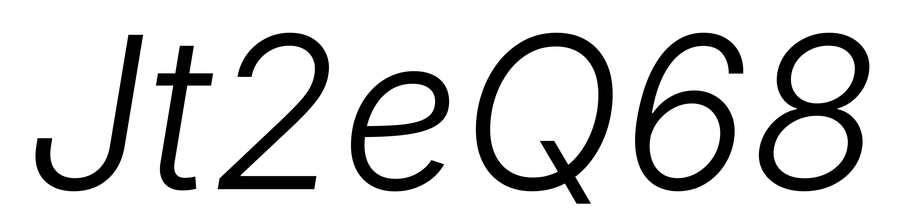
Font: Inter-Italic_Light_Italic